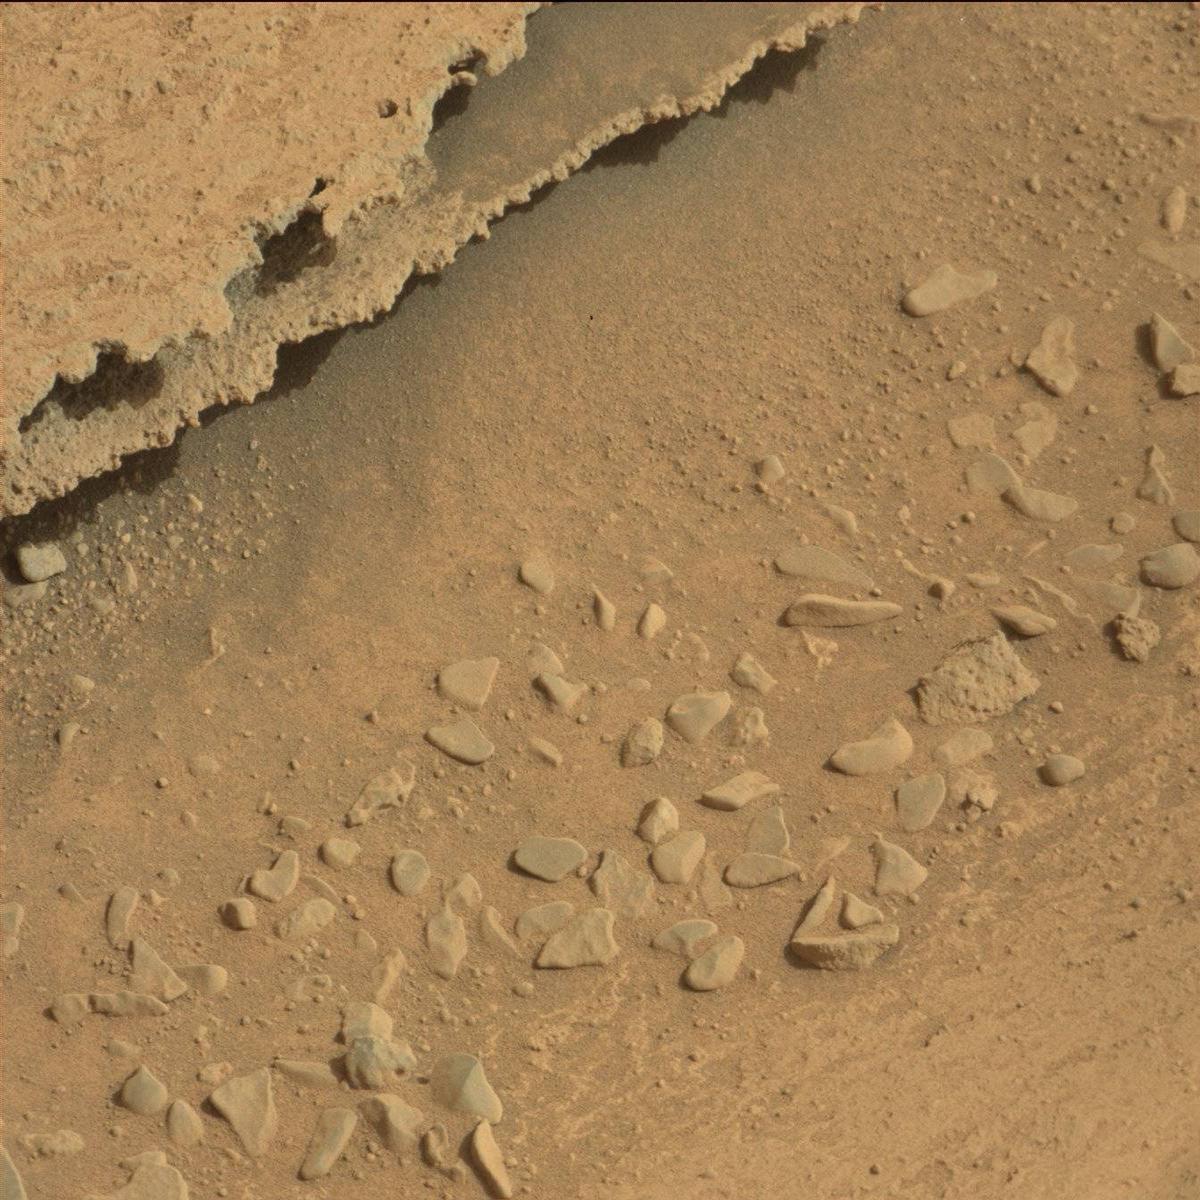
Terrain classes present: Bedrock, Rock, Sand / Soil